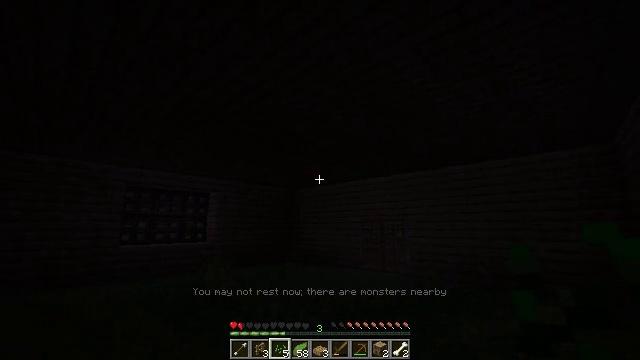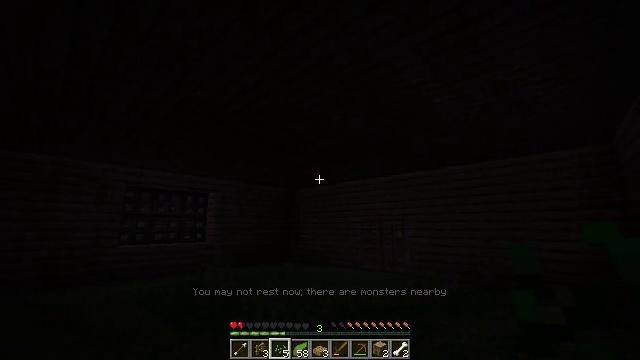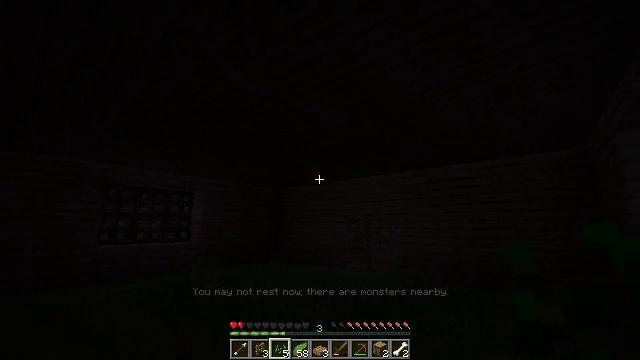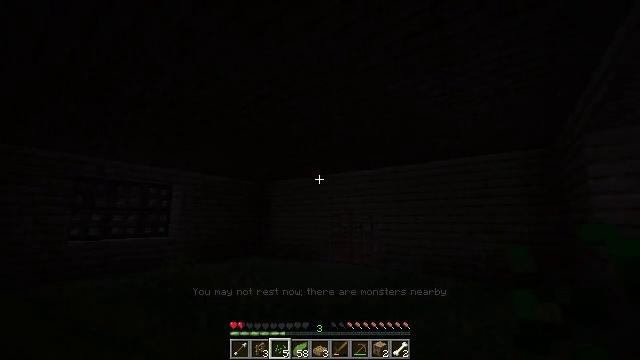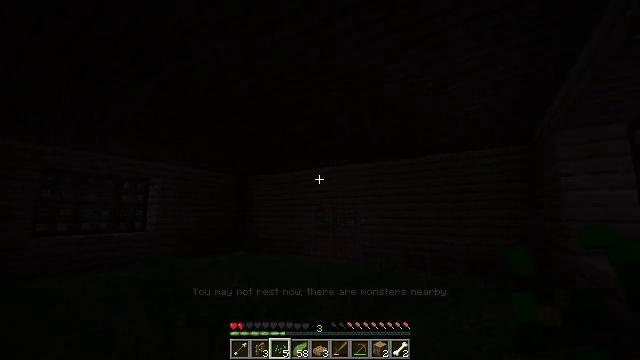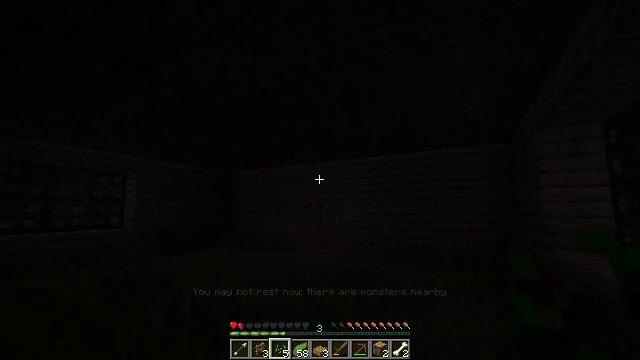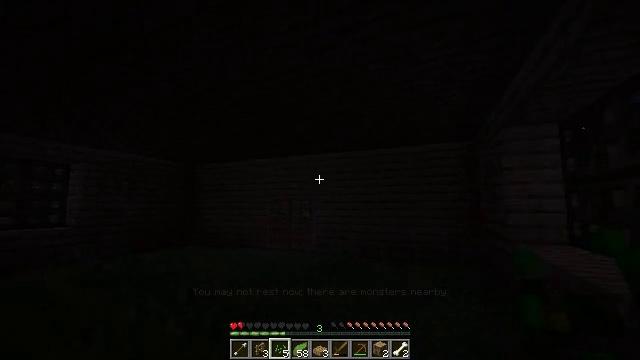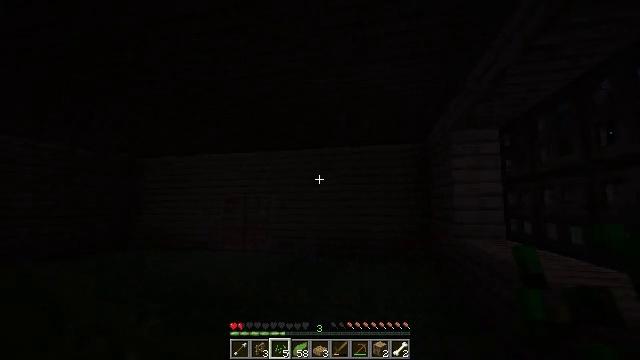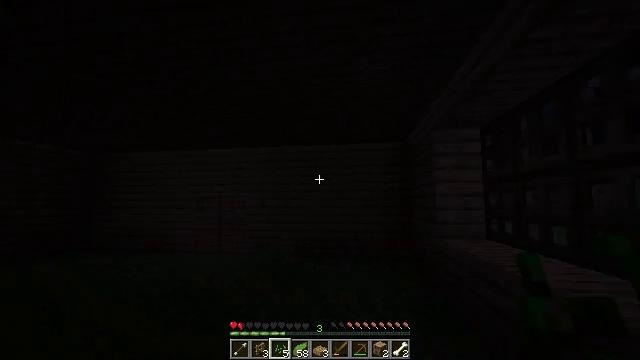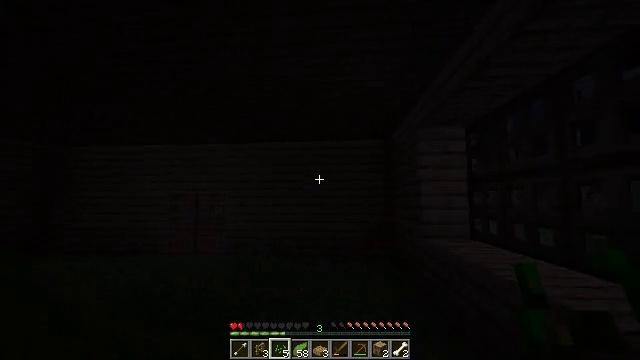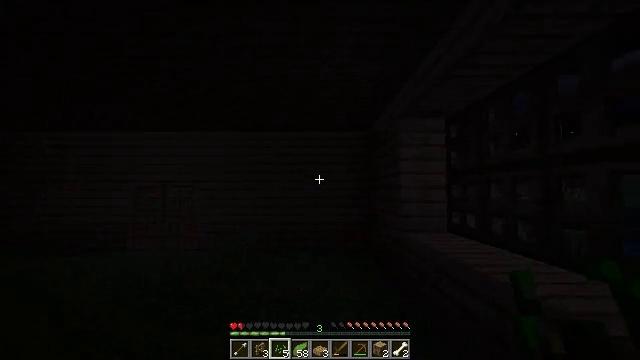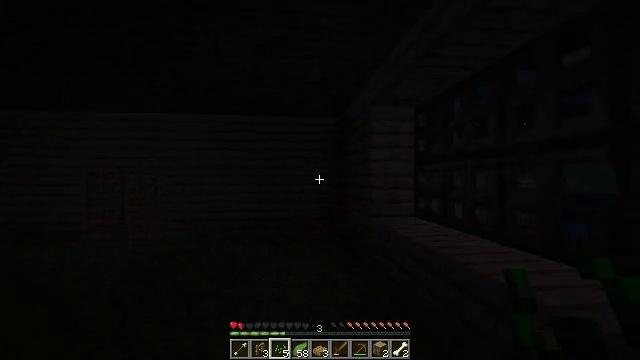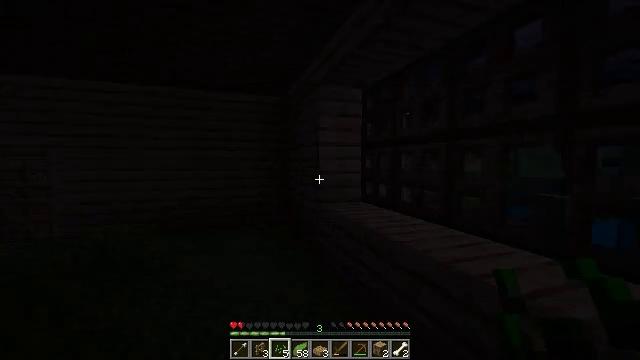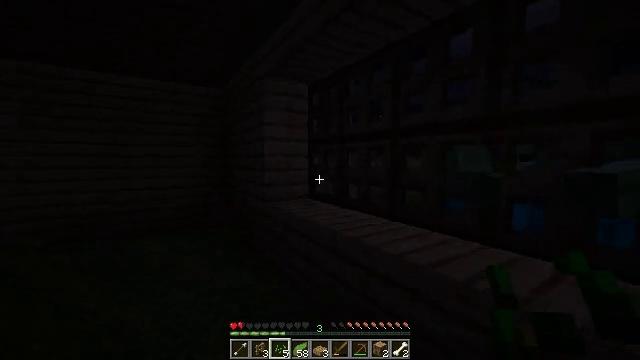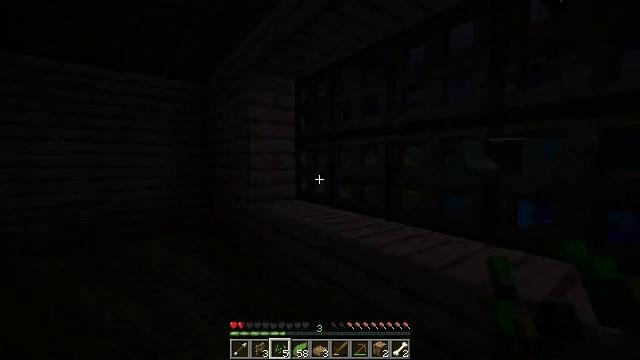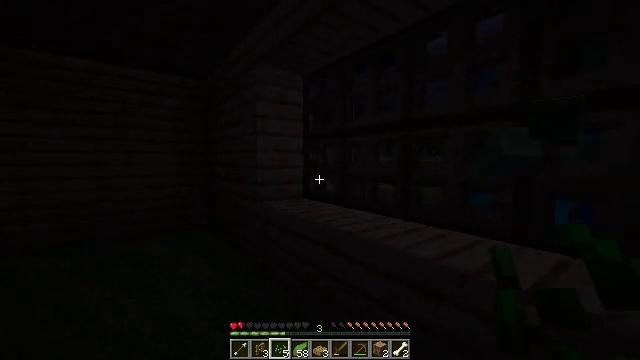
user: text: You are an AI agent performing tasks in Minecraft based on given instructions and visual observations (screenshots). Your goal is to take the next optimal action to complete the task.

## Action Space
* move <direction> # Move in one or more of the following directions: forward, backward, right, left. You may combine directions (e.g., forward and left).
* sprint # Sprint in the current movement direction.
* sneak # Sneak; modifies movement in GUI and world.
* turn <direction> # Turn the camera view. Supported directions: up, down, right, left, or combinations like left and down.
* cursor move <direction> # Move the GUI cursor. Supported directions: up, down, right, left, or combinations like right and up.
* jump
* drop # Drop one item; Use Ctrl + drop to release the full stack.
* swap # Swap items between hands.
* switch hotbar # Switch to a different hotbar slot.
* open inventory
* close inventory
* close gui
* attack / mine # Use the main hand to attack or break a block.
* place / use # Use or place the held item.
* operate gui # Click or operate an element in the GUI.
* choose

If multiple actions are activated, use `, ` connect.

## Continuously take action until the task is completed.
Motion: motion action
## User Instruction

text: Hunt the zombie.
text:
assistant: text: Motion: no_op
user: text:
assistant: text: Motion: turn right
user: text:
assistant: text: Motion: turn right and down
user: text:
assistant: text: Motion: move forward, turn right and down
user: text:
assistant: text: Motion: move forward, turn right
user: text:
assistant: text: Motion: move forward, turn right and down
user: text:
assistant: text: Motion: move forward, turn right
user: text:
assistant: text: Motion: move forward, turn right
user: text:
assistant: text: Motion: move forward, turn right
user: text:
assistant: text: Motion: move forward, turn right and down
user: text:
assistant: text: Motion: move forward, turn right and down
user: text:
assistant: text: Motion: move forward and move left, turn right and down
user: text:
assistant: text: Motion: move forward and move left, turn right
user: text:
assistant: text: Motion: move forward and move left, turn right
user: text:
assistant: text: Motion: move forward and move left
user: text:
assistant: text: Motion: move forward and move left, turn right
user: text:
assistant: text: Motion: move forward and move left, turn right
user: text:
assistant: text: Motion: move forward and move left, turn right
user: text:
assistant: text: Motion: move forward, turn right
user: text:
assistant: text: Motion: turn right
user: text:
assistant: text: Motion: turn right
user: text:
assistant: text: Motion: turn right and up
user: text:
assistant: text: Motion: turn right
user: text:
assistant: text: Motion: turn right
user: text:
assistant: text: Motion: no_op
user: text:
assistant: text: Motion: move forward, turn right
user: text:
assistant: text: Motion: move forward, turn right and up
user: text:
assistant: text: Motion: move forward
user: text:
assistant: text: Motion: move forward
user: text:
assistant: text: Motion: turn up